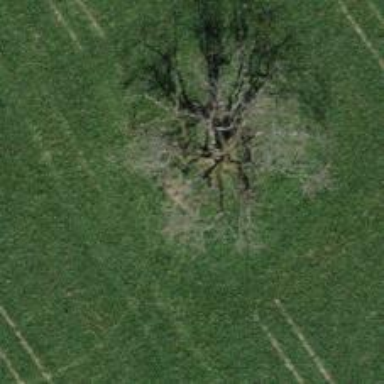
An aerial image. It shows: Broadleaved tree with lush foliage.